Aerial crown-view tile of a tropical tree (Barro Colorado Island, Panama), acquired 20250124:
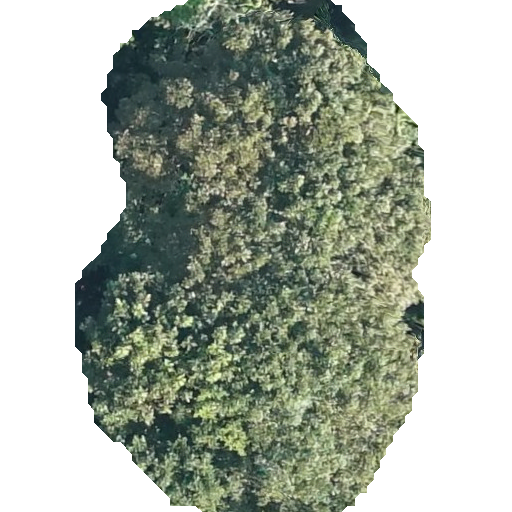
Species: Dipteryx oleifera
GBIF accepted scientific name: Dipteryx oleifera
Crown area: 228.365 m²